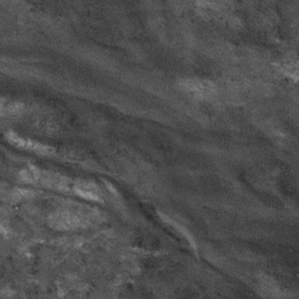
Label: frost